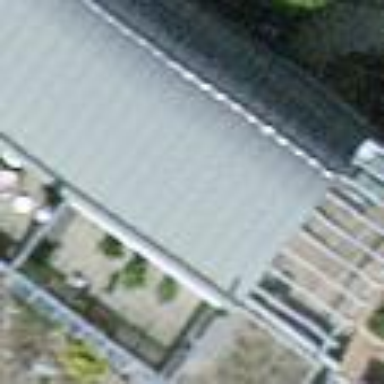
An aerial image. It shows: Terrace building.